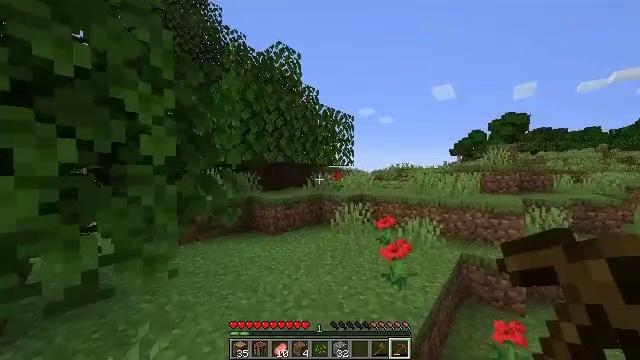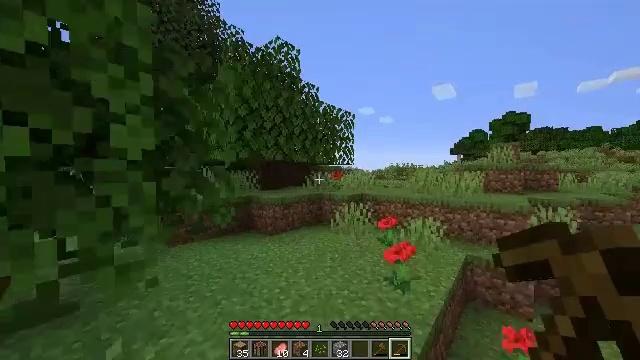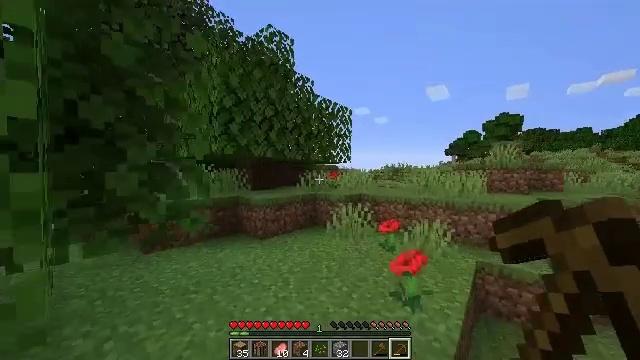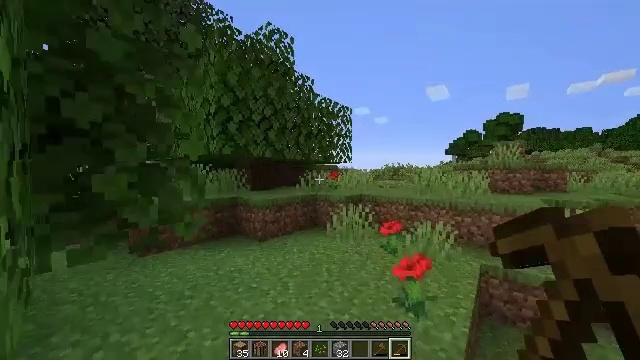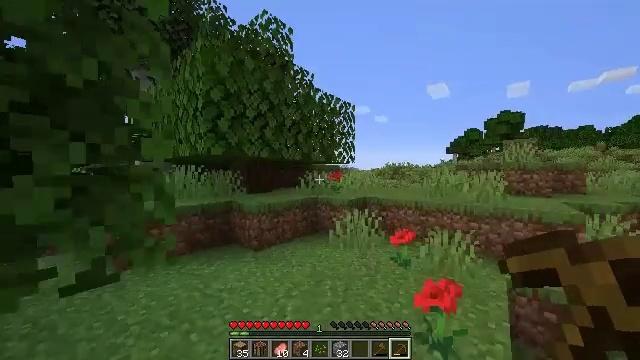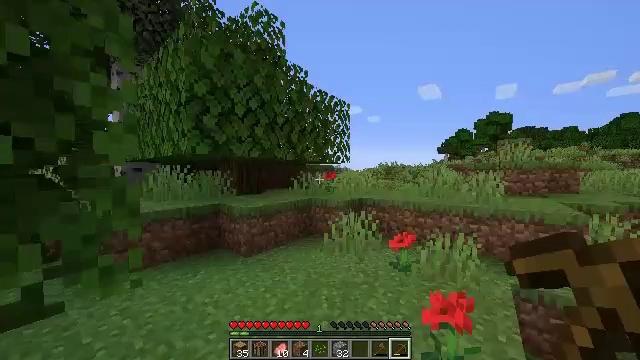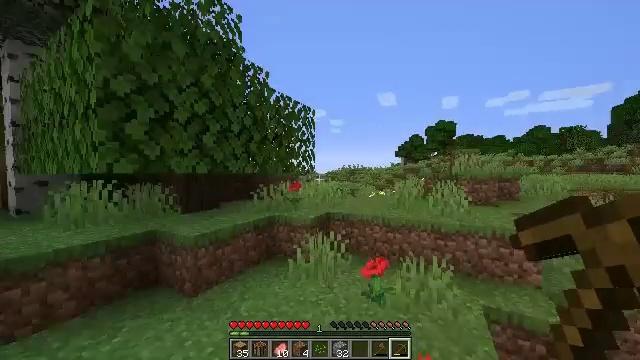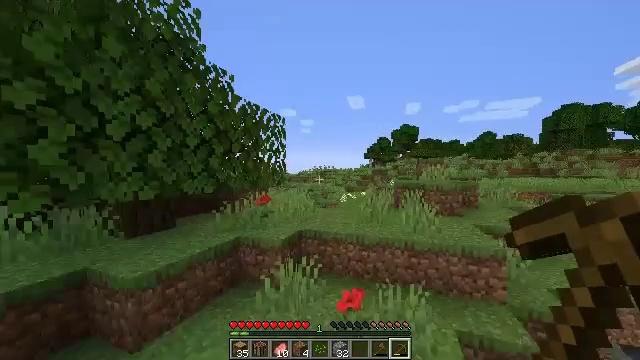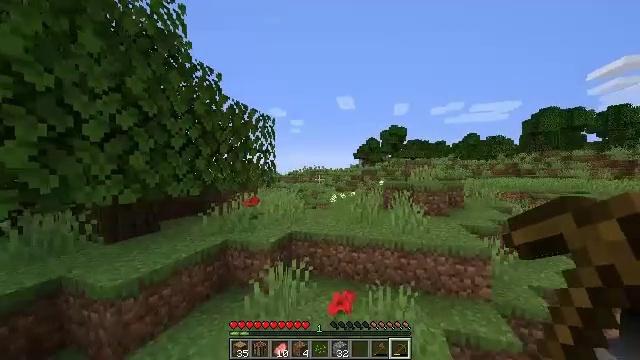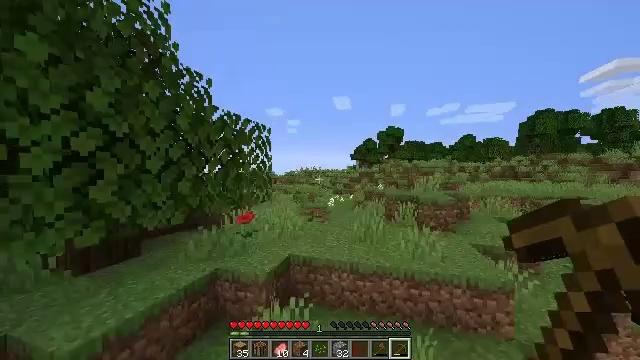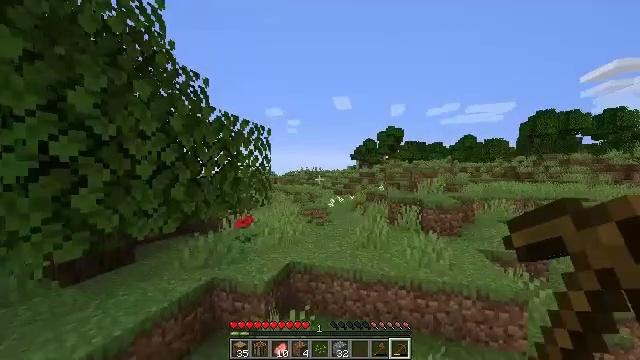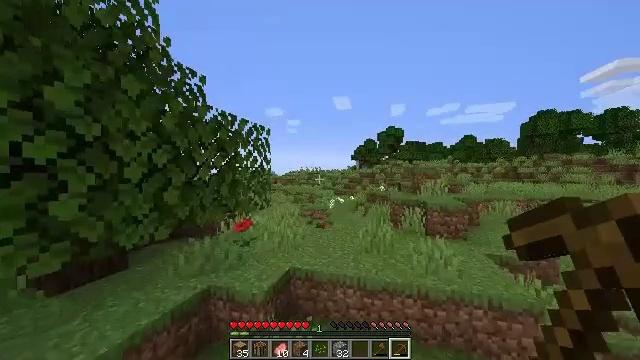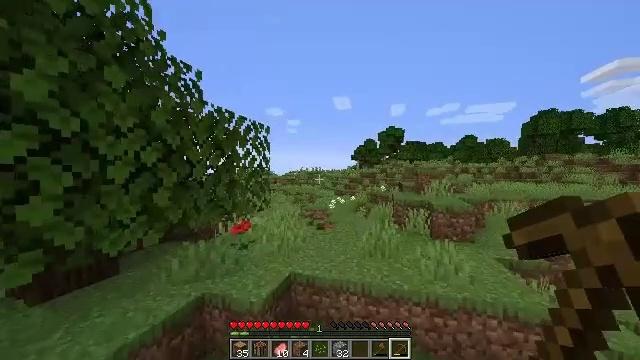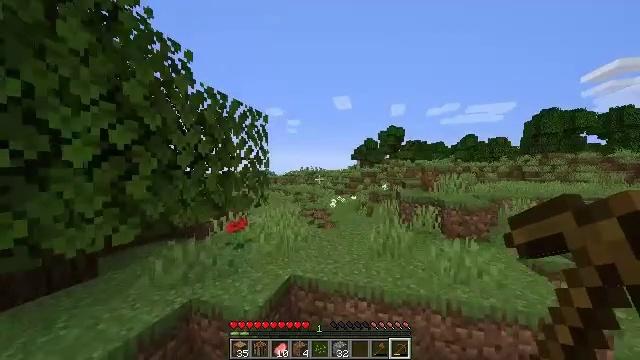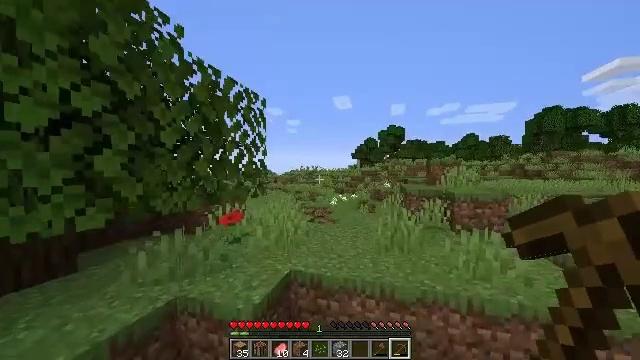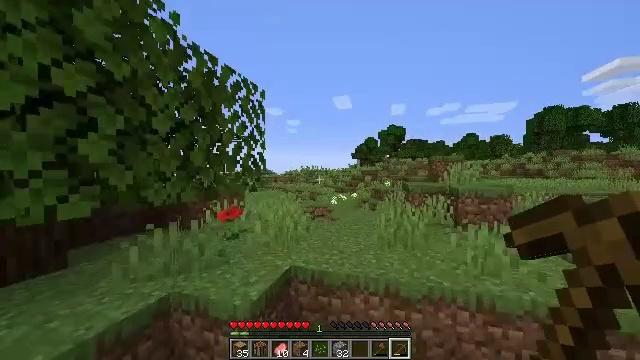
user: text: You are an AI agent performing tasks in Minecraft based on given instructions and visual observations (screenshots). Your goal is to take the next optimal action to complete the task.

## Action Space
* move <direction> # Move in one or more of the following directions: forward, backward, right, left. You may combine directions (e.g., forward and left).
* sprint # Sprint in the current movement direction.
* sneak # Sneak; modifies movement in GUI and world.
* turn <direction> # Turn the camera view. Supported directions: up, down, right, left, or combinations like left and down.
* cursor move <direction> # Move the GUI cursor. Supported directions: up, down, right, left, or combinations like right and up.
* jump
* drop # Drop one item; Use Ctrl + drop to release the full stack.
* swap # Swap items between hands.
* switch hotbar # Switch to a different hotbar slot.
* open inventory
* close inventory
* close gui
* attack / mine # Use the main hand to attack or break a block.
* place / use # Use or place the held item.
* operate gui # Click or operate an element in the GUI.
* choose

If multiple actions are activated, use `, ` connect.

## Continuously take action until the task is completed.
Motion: motion action
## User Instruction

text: Hunt animals.
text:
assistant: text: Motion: move forward
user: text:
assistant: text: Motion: move forward, turn right
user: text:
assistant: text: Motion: move forward, sprint
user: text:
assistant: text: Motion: move forward, sprint
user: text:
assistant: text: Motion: move forward, sprint, turn right
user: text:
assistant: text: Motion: move forward, turn right, jump
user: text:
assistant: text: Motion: move forward, turn right, jump
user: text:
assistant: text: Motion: move forward, turn right, jump
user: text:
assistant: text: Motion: move forward, jump
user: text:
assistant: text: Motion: move forward, jump
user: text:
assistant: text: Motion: move forward, jump
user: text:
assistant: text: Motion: move forward
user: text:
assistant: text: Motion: move forward
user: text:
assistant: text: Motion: move forward
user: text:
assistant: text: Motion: move forward
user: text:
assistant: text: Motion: move forward
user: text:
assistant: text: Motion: move forward
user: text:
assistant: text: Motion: move forward, jump
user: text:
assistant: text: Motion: move forward, jump
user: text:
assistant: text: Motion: move forward, jump
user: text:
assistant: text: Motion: move forward, jump
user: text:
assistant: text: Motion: move forward, jump
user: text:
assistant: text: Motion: move forward, jump
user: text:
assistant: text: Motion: move forward, jump
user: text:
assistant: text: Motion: move forward, turn left, jump
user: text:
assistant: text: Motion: move forward and move right, turn left and down, jump
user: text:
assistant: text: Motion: move forward and move right, turn left, jump
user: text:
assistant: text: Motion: move forward and move right, turn left and down, jump
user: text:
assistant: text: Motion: move forward and move right, turn left and down, jump
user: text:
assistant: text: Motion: move forward and move right, turn left and down, jump